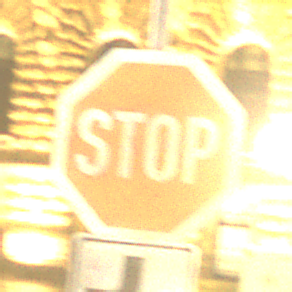
Verkehrszeichen: Stop
Zusatzzeichen unten: VerlaufVorfahrtsstrasse2
Umgebung: Outdoor, Urban
Tageszeit: Night
Wetter: Overcast
Licht: Artificial
Jahreszeit: NotSpecified
Kontrast: MediumContrast